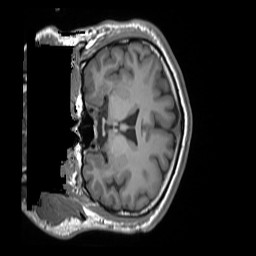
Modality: T1w
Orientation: coronal
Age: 27
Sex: male
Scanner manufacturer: siemens
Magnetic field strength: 3 T
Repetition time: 1.55 s
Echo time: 0.00234 s